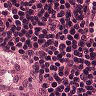
Metastatic tissue present: no